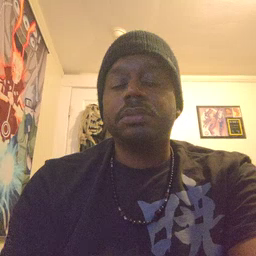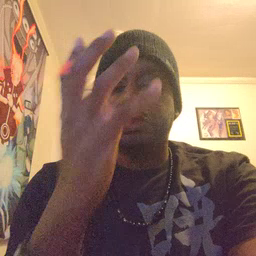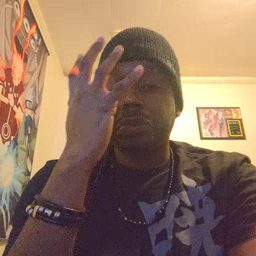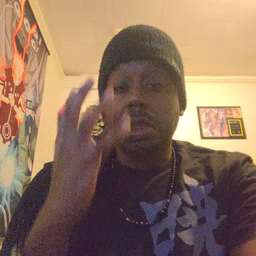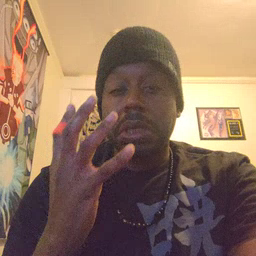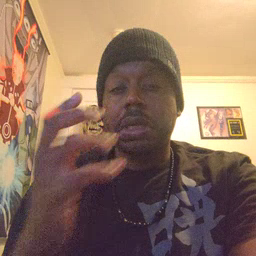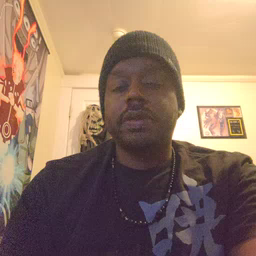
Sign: sad